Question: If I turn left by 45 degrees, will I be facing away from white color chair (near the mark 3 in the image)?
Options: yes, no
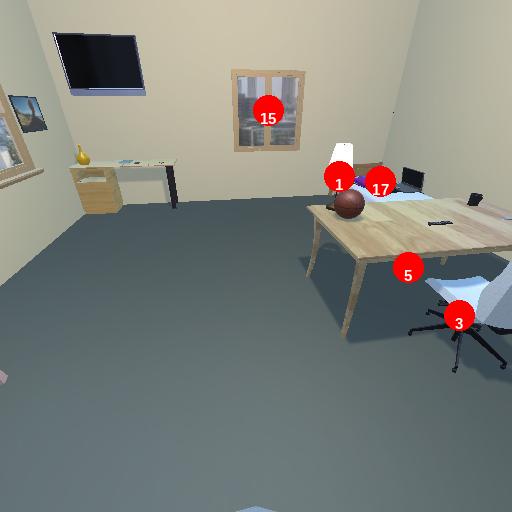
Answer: yes